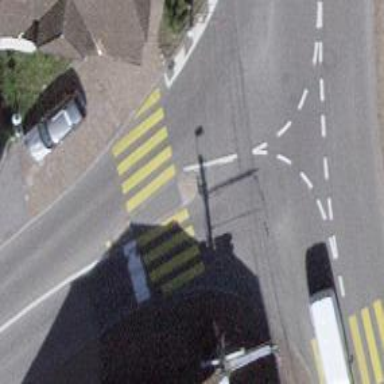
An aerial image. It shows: Level crossing with lights on the railway.